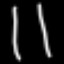
Label: line